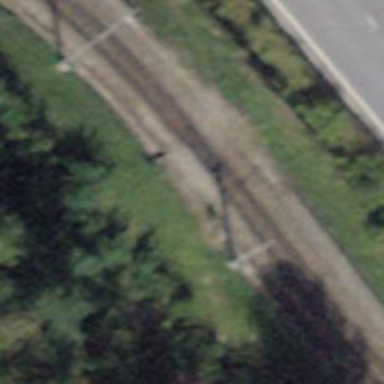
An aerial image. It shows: Railway crossing with saltire marking.